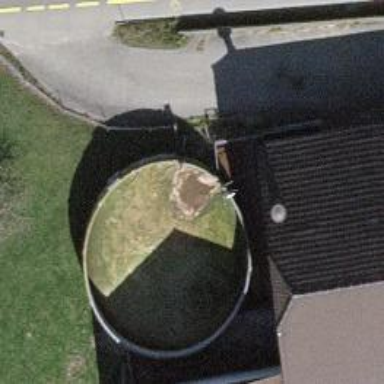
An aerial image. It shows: Storage tank which is man-made and housed in building.